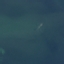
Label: SeaLake